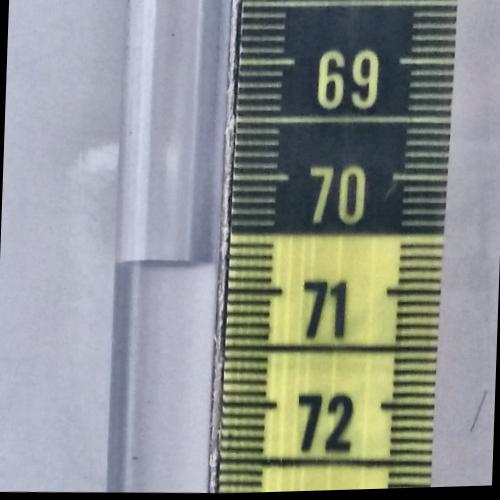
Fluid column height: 70.8 cm